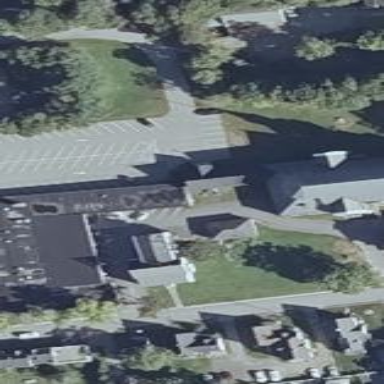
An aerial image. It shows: School building.